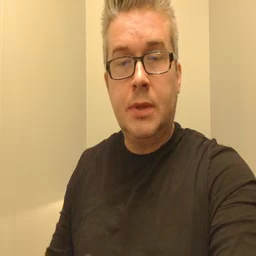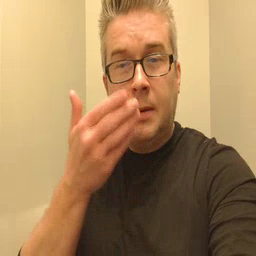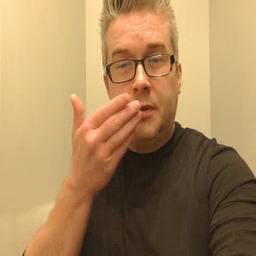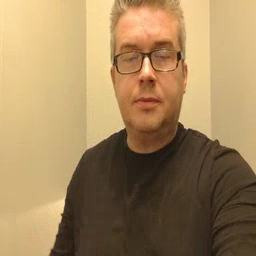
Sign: cereal